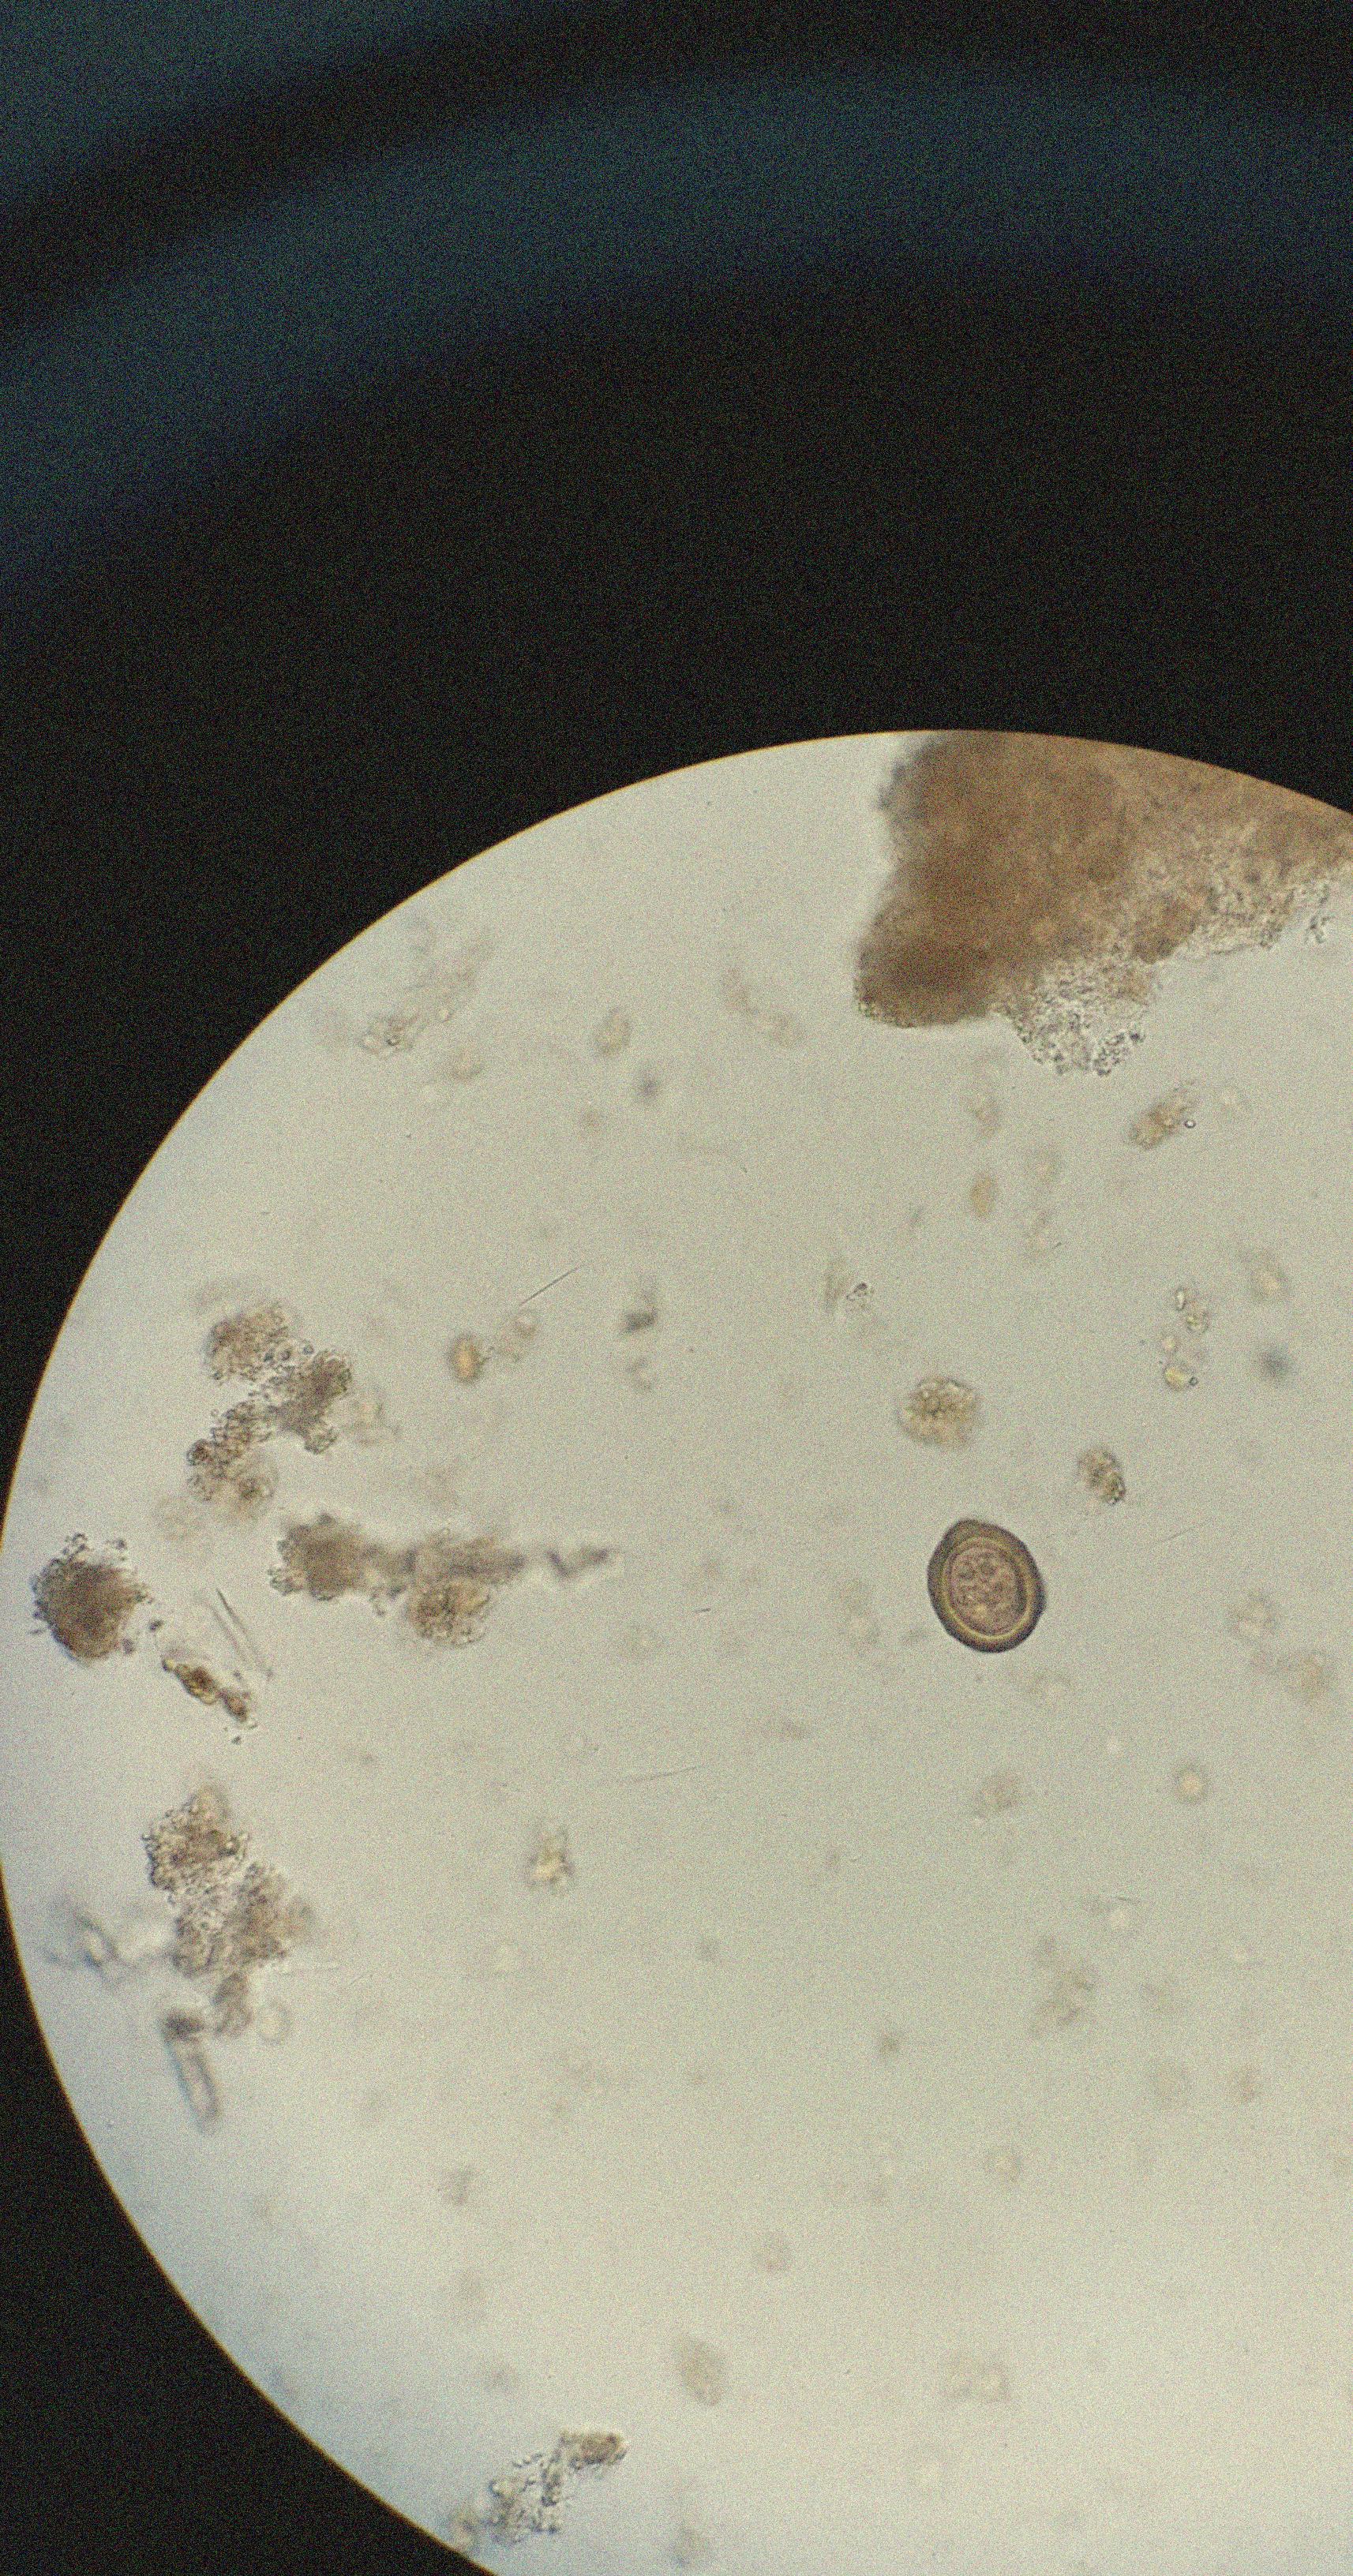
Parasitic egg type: Taenia spp. egg